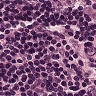
Metastatic tissue present: yes